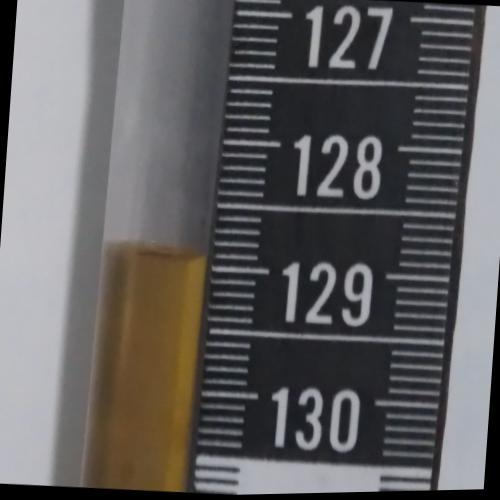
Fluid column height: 128.9 cm